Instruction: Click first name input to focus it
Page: traveler
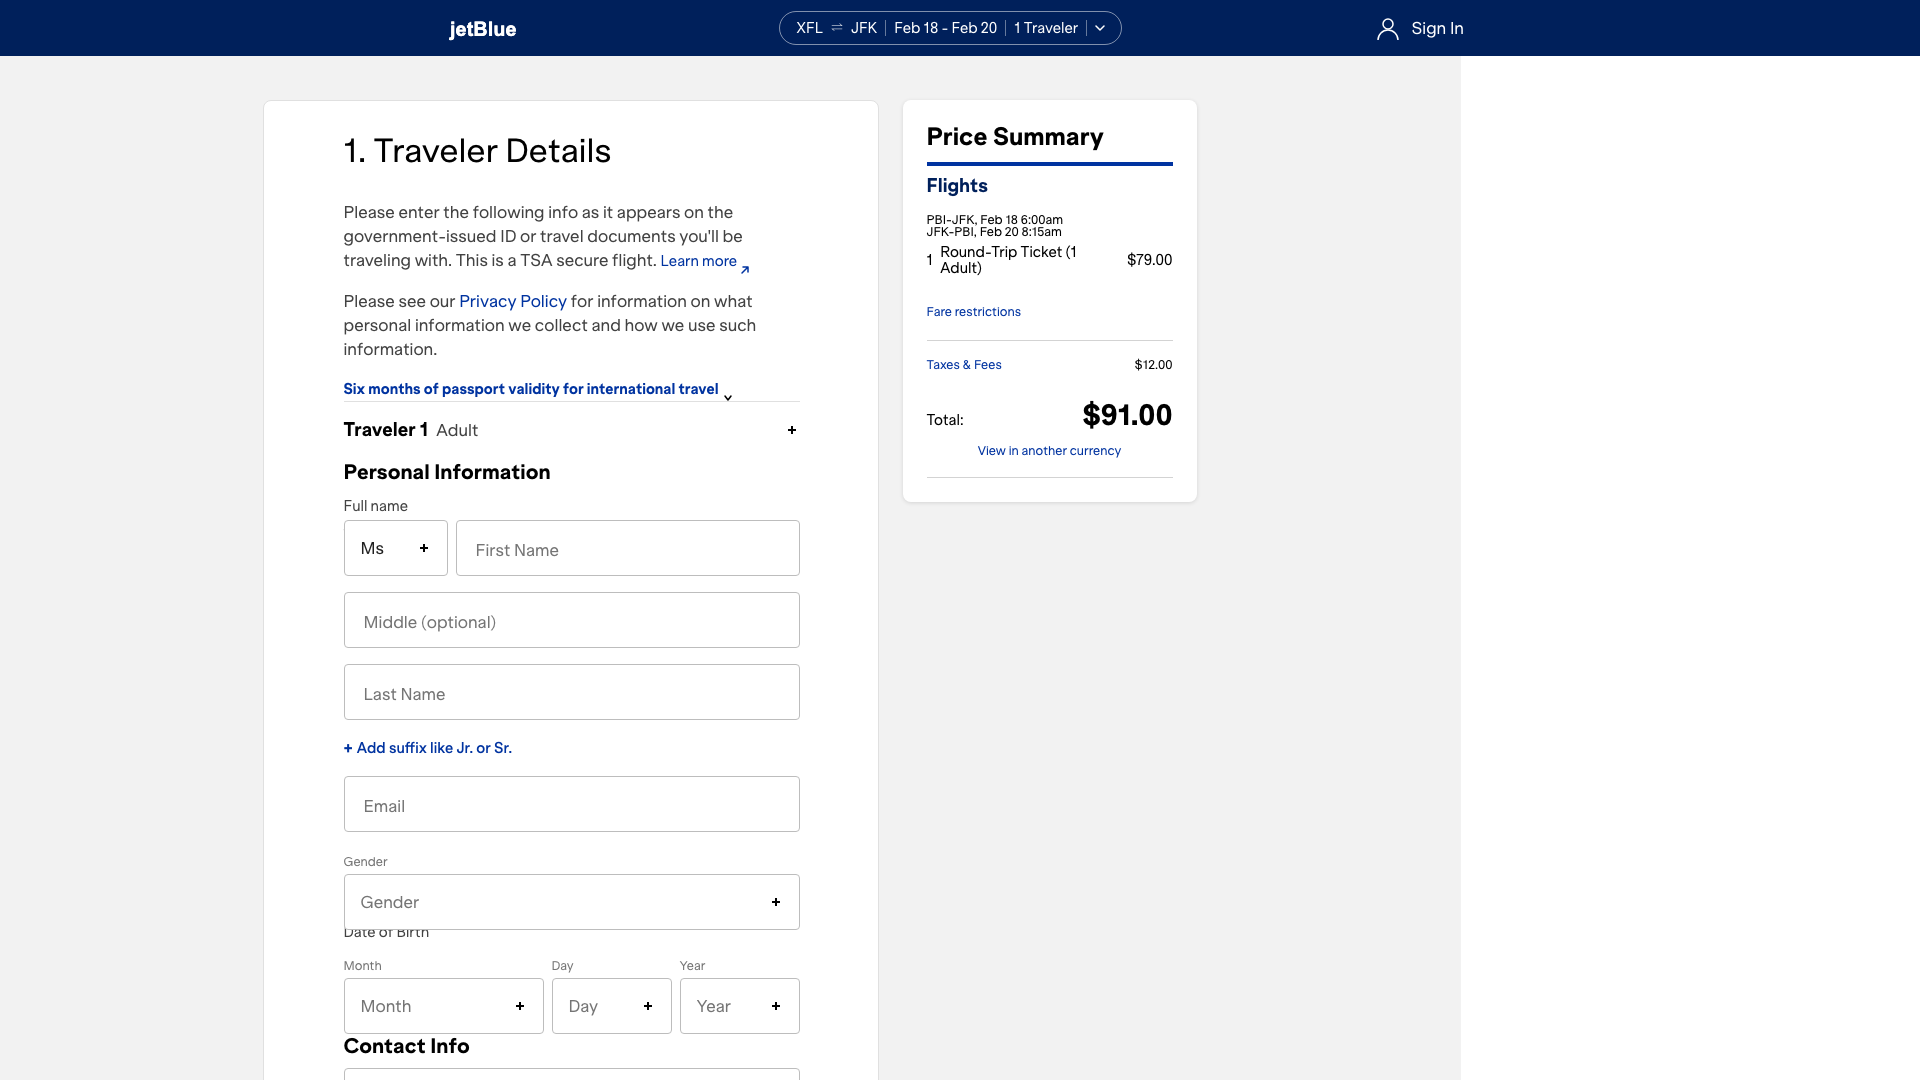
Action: click